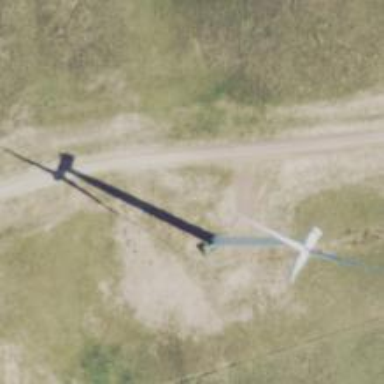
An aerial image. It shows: Wind generator in the form of horizontal axis wind turbine.